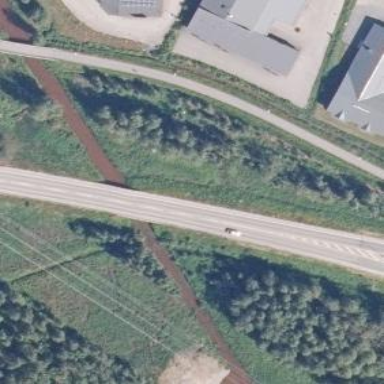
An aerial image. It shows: Asphalt road classified as trunk highway.